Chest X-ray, AP view. Patient: 31 years old, sex M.
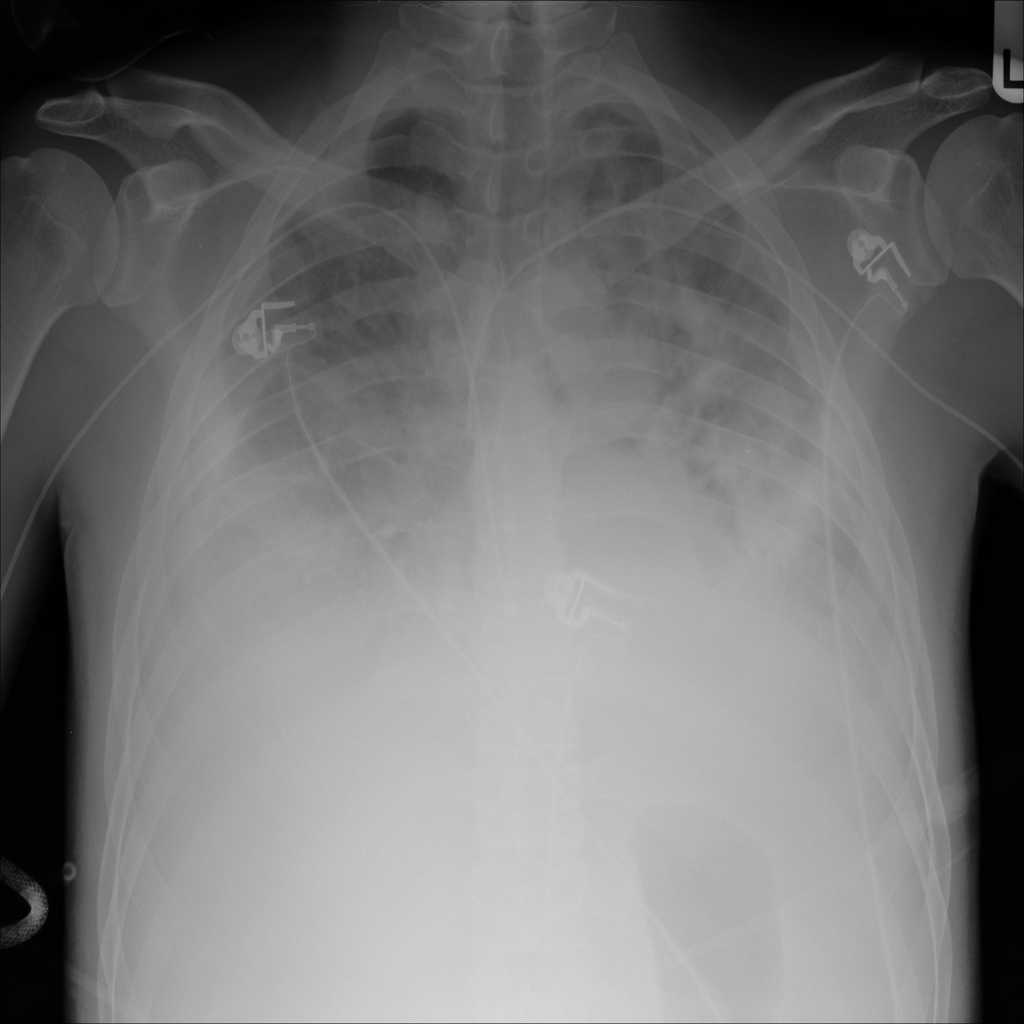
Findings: Edema, Effusion, Infiltration, Pneumonia